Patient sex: F
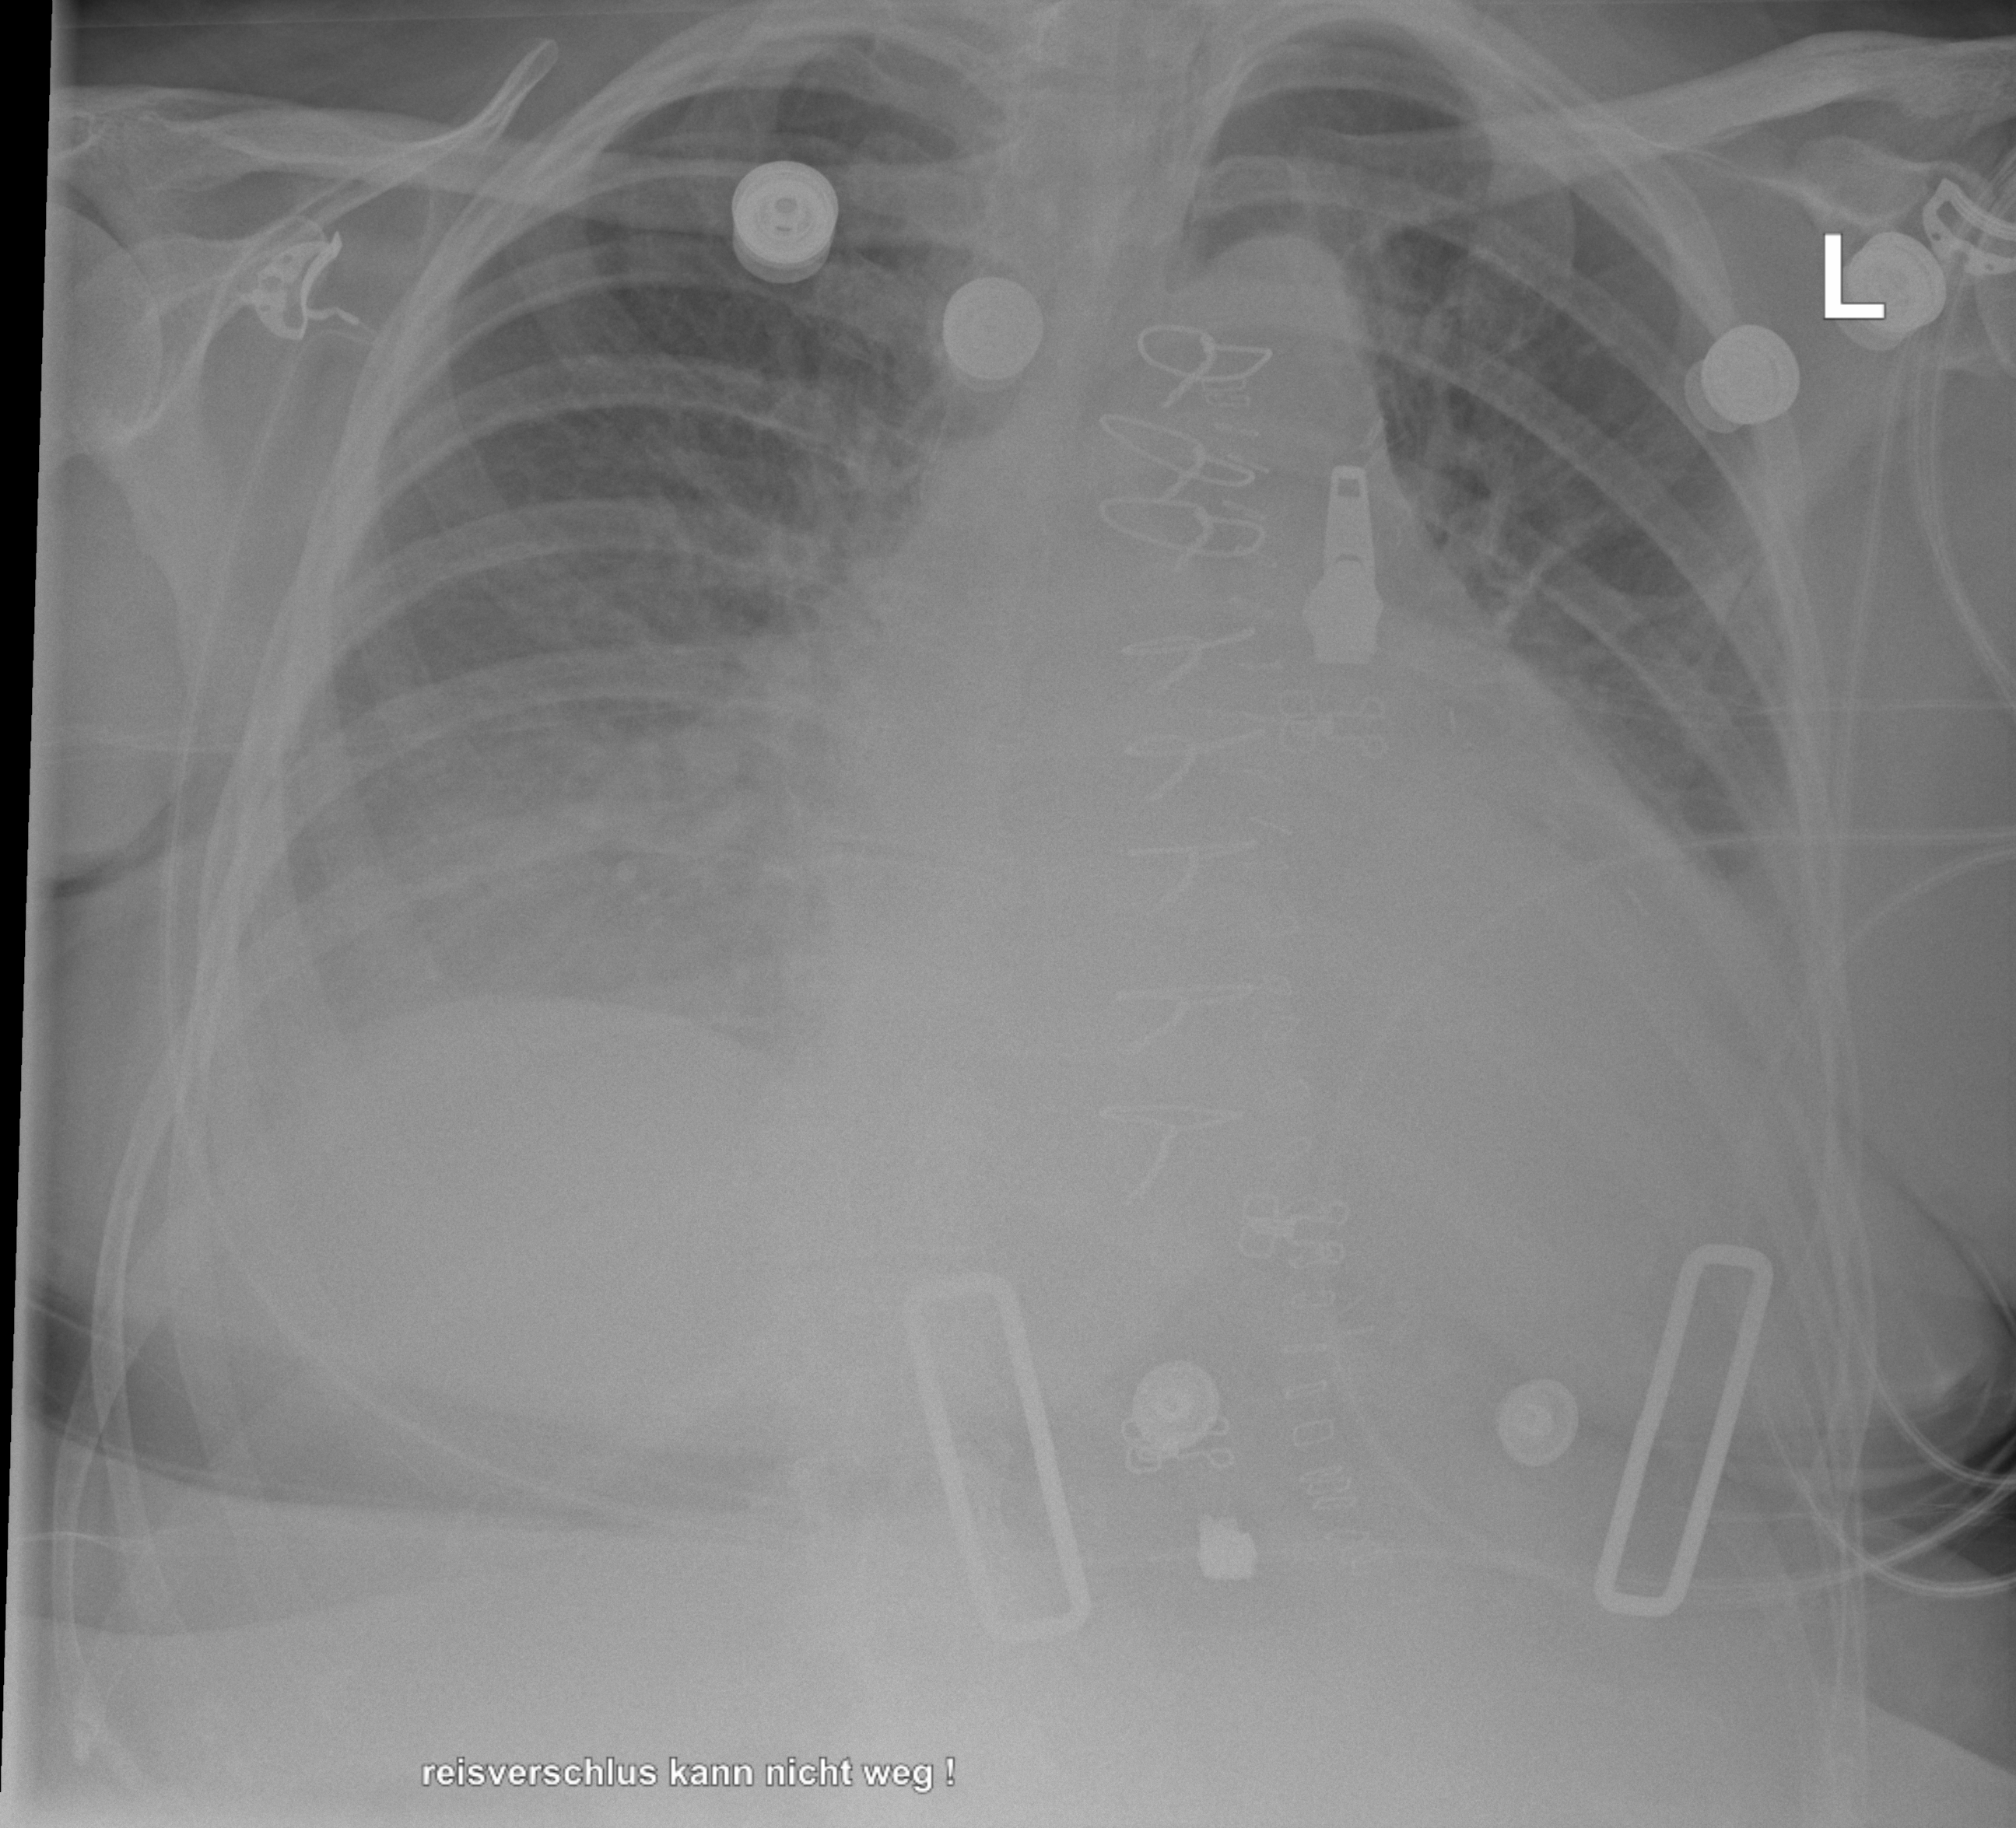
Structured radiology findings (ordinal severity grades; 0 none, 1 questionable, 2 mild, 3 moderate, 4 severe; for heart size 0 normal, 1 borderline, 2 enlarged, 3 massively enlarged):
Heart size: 3
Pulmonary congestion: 2
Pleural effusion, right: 2
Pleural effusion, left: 2
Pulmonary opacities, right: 2
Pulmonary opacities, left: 0
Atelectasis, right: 2
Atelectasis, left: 2